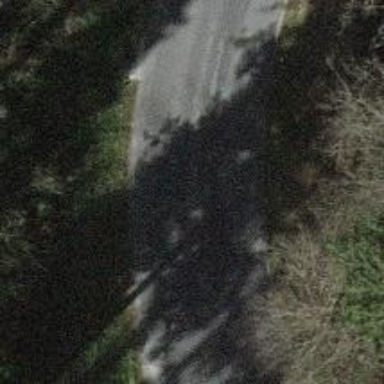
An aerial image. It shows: Tertiary road.